Question: I'm developing an augmented reality application for Android that uses the phone's camera to recognise the arrangement of the coloured squares on each face of a Rubik's Cube.
One thing that I am unsure about is how exactly I would go about detecting and recognising the coloured squares on each face of the cube. If you look at a Rubik's Cube then you can see that each square is one of six possible colours with a thin black border. This lead me to think that it should be relativly simply to detect a square, possibly using an existing marker detection API.

My question is really, has anybody here had any experience with image recognition and Android? Ideally I'd like to be able to implement and existing API, but it would be an interesting project to do from scratch if somebody could point me in the right direction to get started.
Many thanks in advance.
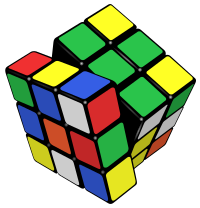
Answer: Do you want to point the camera at a cube, and have it understand the configuration?
Recognizing objects in photographs is an open AI problem. So you'll need to constrain the problem quite a bit to get any traction on it. I suggest starting with something like:
1. The cube will be photographed from a distance of exactly 12 inches, with a 100W light source directly behind the camera. The cube will be set diagonally so it presents exactly 3 faces, with a corner in the center. The camera will be positioned so that it focuses directly on the cube corner in the center.
2. A picture will taken. Then the cube will be turned 180 degrees vertically and horizontally, so that the other three faces are visible. A second picture will be taken. Since you know exactly where each face is expected to be, grab a few pixels from each region, and assume that is the color of that square. Remember that the cube will usually be scrambled, not uniform as shown in the picture here. So you always have to look at 9*6 = 54 little squares to get the color of each one.
3. The information in those two pictures defines the cube configuration. Generate an image of the cube in the same configuration, and allow the user to confirm or correct it.
It might be simpler to take 6 pictures - one of each face, and travel around the faces in well-defined order. Remember that the center square of each face does not move, and defines the correct color for that face.
Once you have the configuration, you can use OpenGL operations to rotate the cube slices. This will be a program with hundreds of lines of code to define and rotate the cube, plus whatever you do for image recognition.